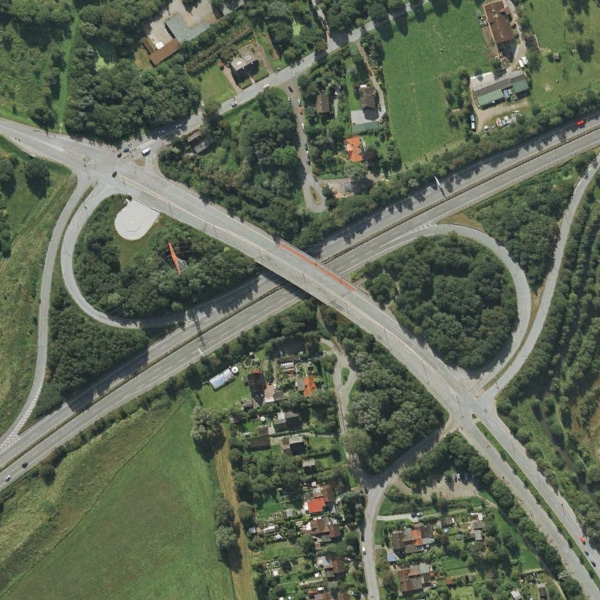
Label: Viaduct